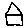
Label: house